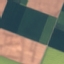
Land use / land cover: AnnualCrop